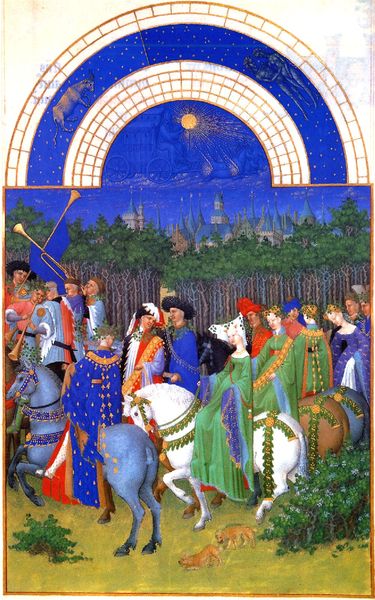
Titel: Les Très riches Heures, Monatsbild Mai
Künstler: Gebrüder Limbourg
Institution: Chantilly, Musée Condé
Schlagwörter: baum, blau, himmel, mann, umhang, bäume, frauen, grün, menschen, stadt, blumen, bunt, damen, frankreich, frau, hüte, kleider, männer, dame, haus, hund, hunde, rot, schloss, tiere, wiese, leute, wand, herr, horn, instrument, häuser, büsche, sonne, gold, reich, musik, musiker, wald, pferd, pferde, reiter, reiten, kopfbedeckung, farbig, bogen, zug, töne, stämme, könig, braut, mond, buch, burg, türme, stern, sterne, seite, bürgertum, schimmel, buchseite, ross, mittelalter, reichtum, hochzeit, herrscherin, trompeten, fanfare, fürstin, rösser, wandbild, turban, sternzeichen, trompete, himmer, widder, kalender, blaues pferd, steinbock, einzug, zwillinge, astrologie, astronomie, tierkreiszeichen, stundenbuch, skorpion, herold, sternbilder, reiterzug, eizu